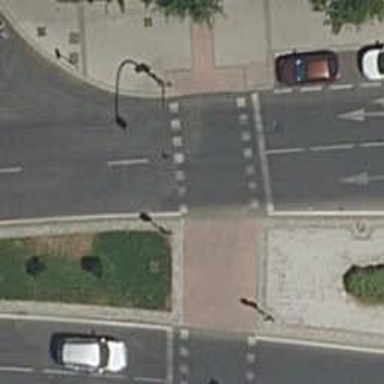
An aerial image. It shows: Road crossing with traffic signals.